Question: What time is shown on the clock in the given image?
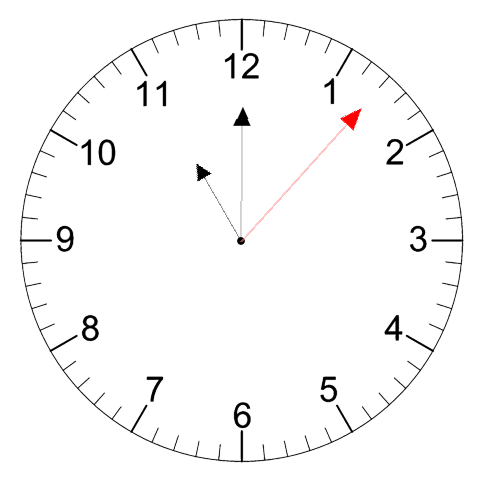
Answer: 11:00:07